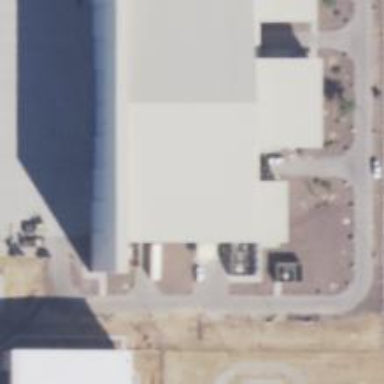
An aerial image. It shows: Building that is hangar at the airport.